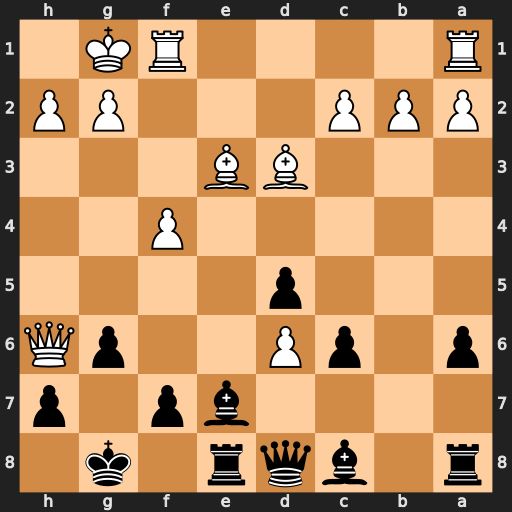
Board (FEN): r1bqr1k1/4bp1p/p1pP2pQ/3p4/5P2/3BB3/PPP3PP/R4RK1
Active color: b
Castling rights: -
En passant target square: -
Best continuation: Bf8 Qg5 Qxg5 fxg5 Rxe3